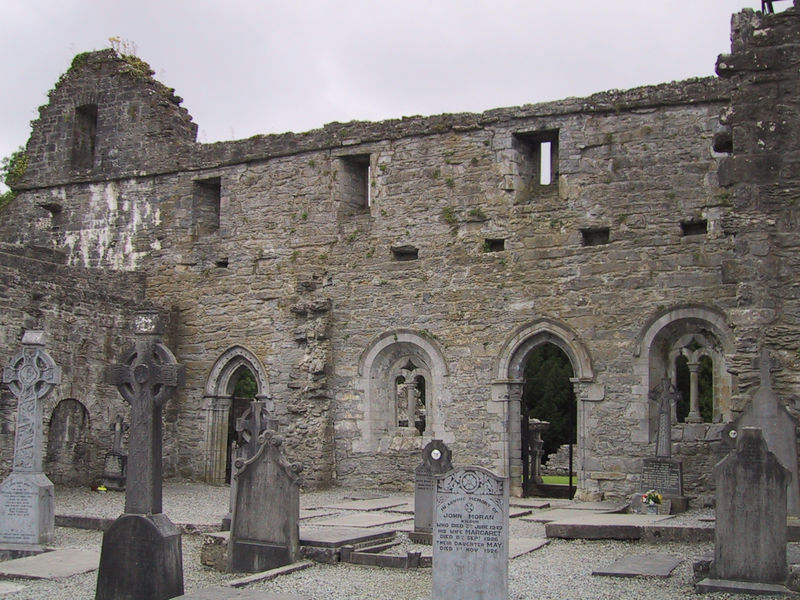
Titel: Cong Abbey
Standort: Cong, Abbey (EU - IR)
Schlagwörter: himmel, grün, fenster, grau, säulen, tür, dach, rasen, stein, steine, kirche, gotik, bogen, giebel, mauer, kies, draussen, inschrift, durchgang, blumenstrauß, foto, bögen, ruine, kreuz, torbogen, kiesel, moos, tote, friedhof, gemäuer, portal, kreuze, sandstein, spitzbogen, grab, gräber, zerstört, platten, luke, maßwerk, schießscharten, keltisch, grabstein, grabsteine, verwuchert, irland, grabplatten, grabmale, portal#, fensterluke, schißscharten